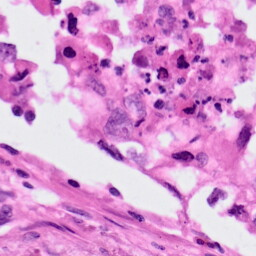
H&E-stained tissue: Lung